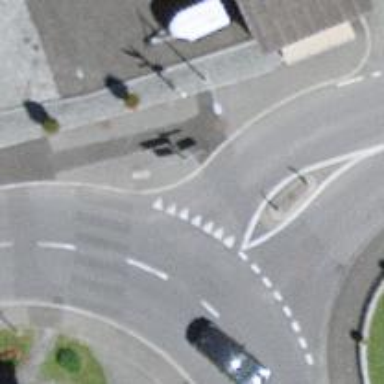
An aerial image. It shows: Bus stop with platform for public transport.